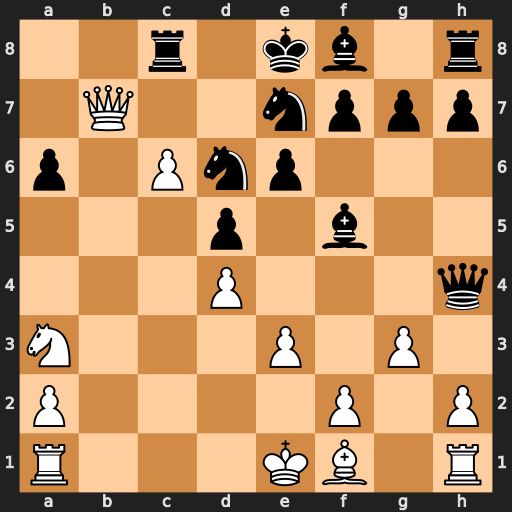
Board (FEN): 2r1kb1r/1Q2nppp/p1Pnp3/3p1b2/3P3q/N3P1P1/P4P1P/R3KB1R
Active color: w
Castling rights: KQk
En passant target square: -
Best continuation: Qd7#